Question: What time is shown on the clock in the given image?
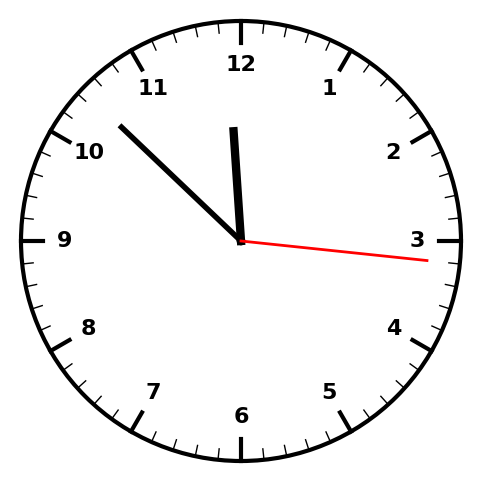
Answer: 11:52:16